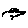
Label: bird